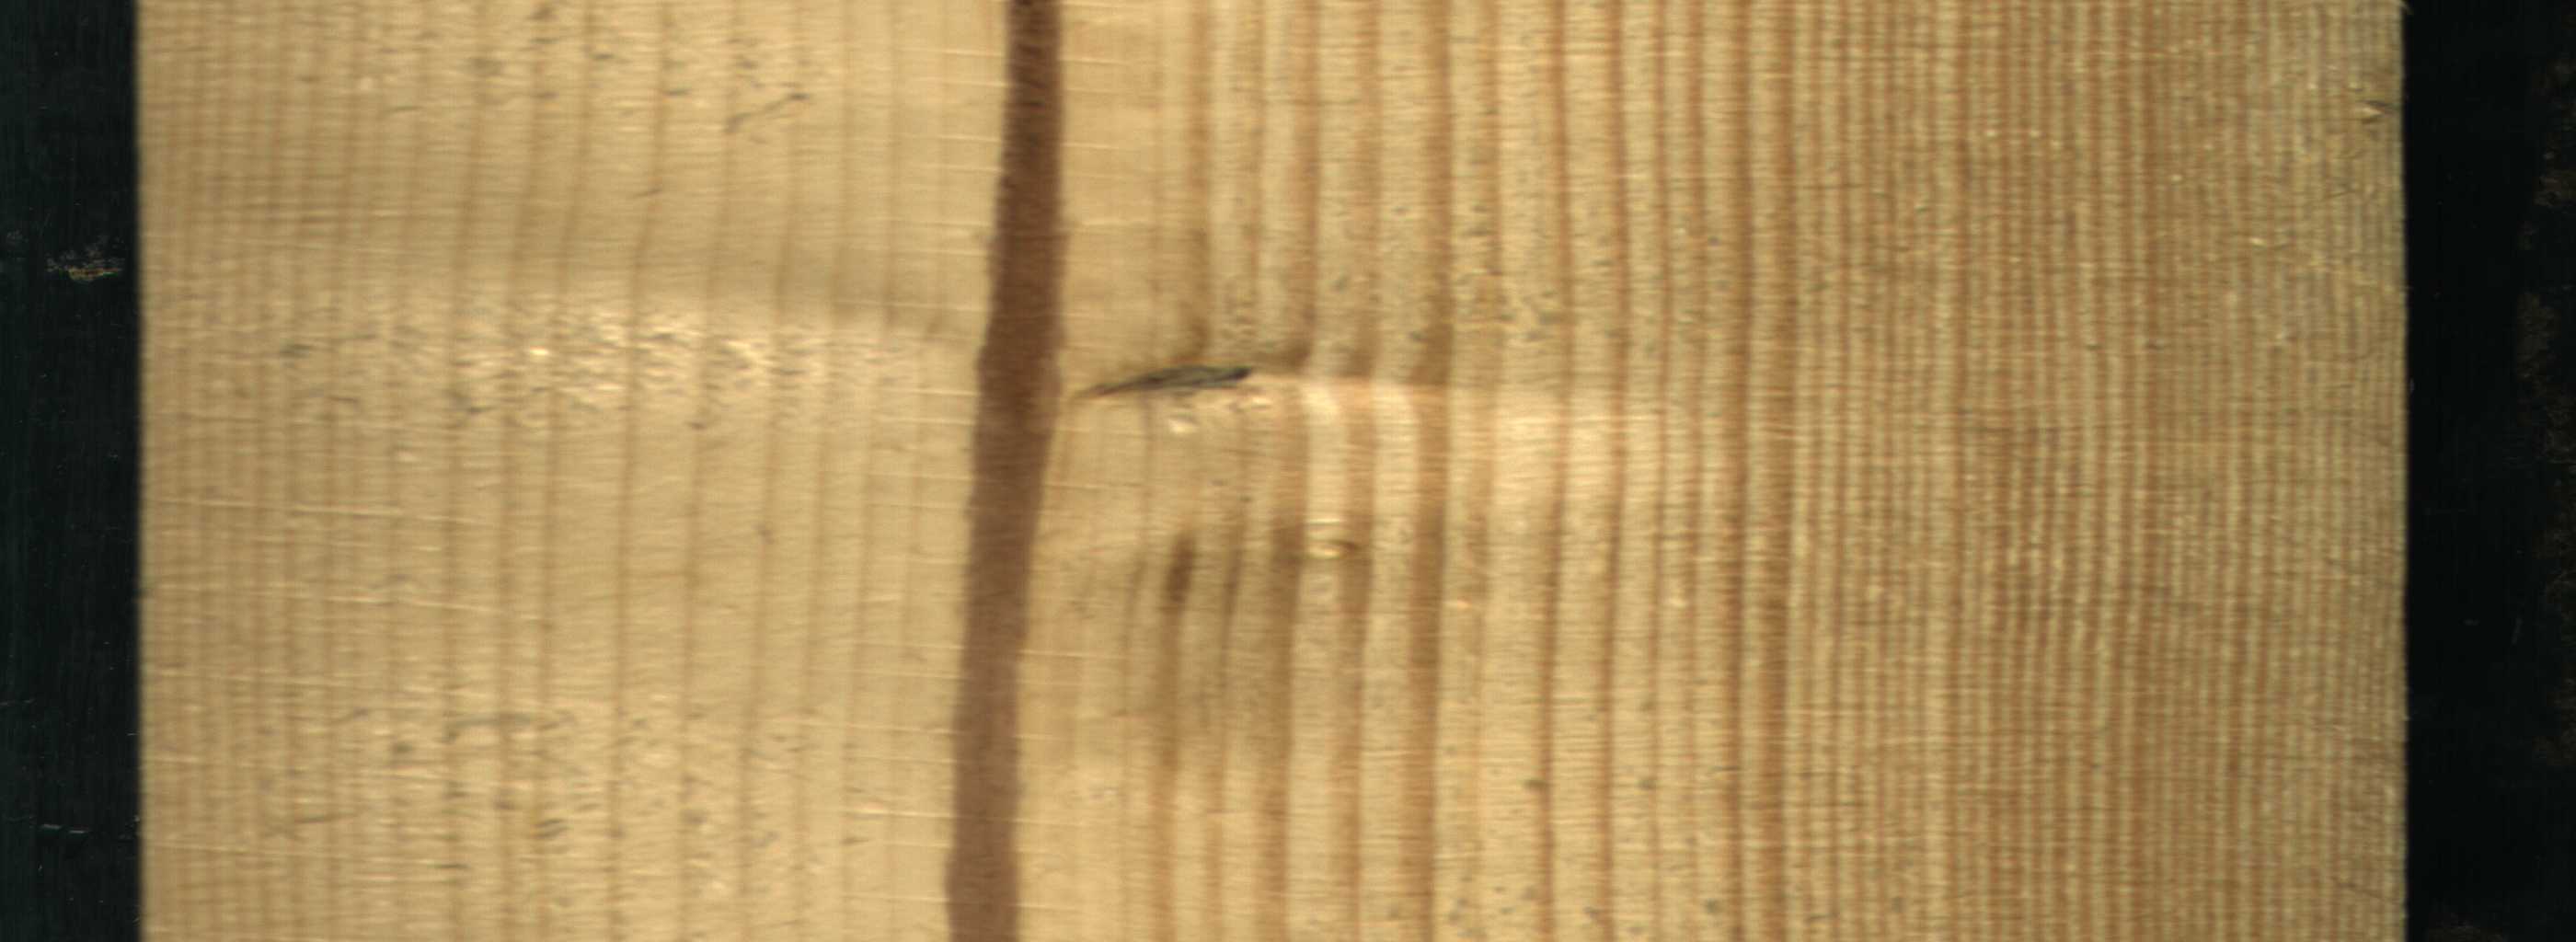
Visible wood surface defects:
Marrow
Dead_Knot